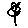
Label: flower